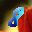
Label: 8